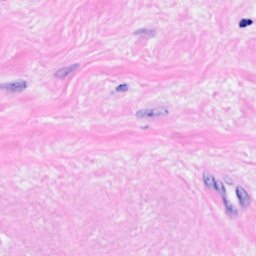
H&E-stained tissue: Breast